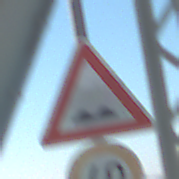
Verkehrszeichen: UnebeneFahrbahn
Zusatzzeichen unten: Geschwindigkeit60
Umgebung: Outdoor, Special
Tageszeit: MorningAfternoon
Wetter: Clear
Licht: Natural
Jahreszeit: NotSpecified
Kontrast: HighContrast